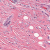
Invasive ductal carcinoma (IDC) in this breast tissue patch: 0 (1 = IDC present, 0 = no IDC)